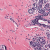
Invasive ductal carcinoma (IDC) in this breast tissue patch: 0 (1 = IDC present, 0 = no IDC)